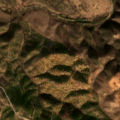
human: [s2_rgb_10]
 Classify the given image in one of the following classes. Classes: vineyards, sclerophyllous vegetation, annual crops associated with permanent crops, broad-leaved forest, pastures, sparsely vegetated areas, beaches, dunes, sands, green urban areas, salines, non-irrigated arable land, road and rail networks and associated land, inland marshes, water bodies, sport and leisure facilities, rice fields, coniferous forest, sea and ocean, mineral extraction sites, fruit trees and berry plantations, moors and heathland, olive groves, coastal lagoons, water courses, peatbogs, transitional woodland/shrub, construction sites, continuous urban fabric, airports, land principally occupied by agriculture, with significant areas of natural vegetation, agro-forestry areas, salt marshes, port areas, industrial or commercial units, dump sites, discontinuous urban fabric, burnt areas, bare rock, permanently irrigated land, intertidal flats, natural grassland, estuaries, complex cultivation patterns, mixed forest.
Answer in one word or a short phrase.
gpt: non-irrigated arable land, land principally occupied by agriculture, with significant areas of natural vegetation, agro-forestry areas, sclerophyllous vegetation, transitional woodland/shrub